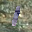
Label: 1